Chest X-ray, AP view. Patient: 27 years old, sex M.
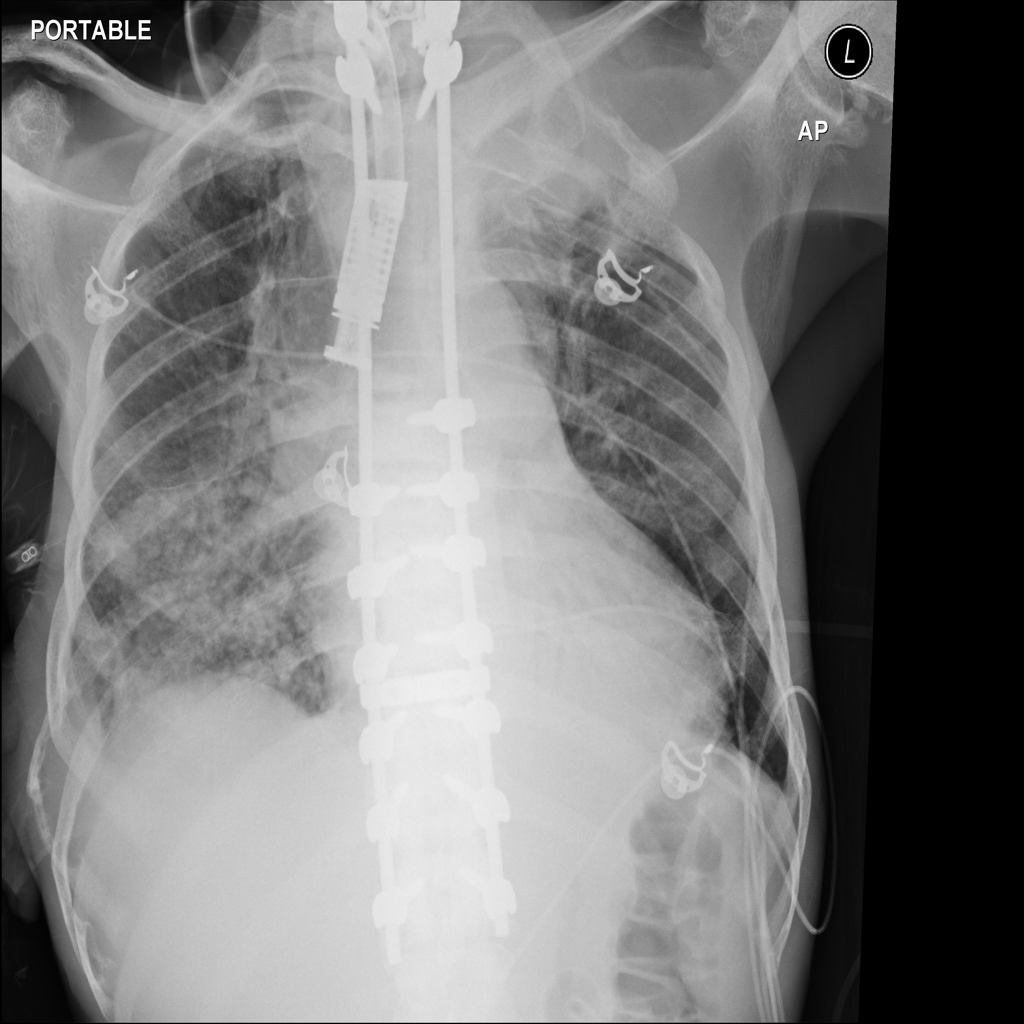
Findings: Infiltration, Mass, Nodule